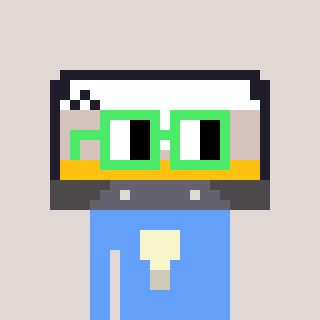
a pixel art character with square light green glasses, a cassette tape-shaped head and a blue-colored body on a warm background